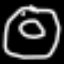
Label: donut